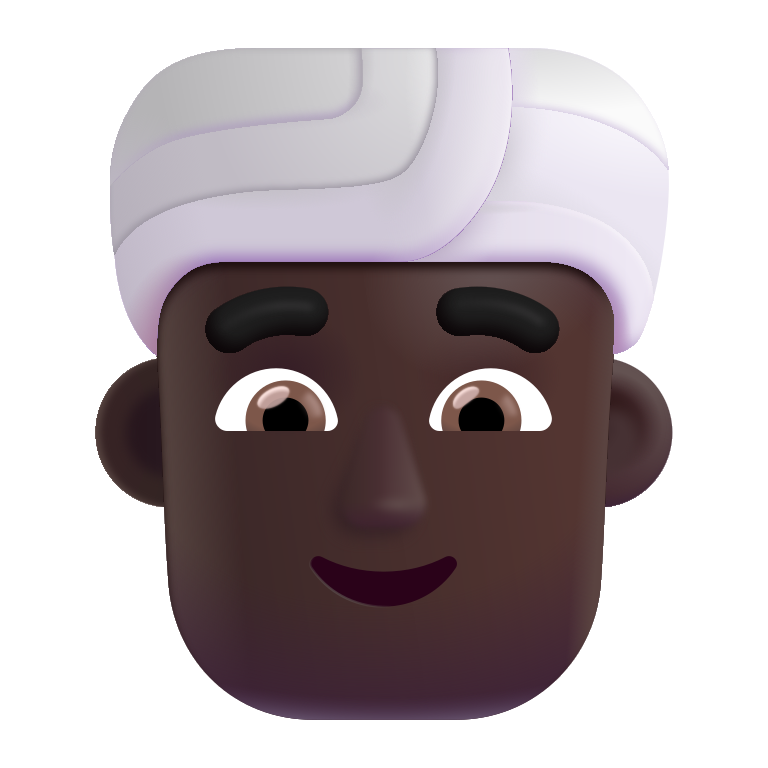
man wearing turban color dark